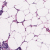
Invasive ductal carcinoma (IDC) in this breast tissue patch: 1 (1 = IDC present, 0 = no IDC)